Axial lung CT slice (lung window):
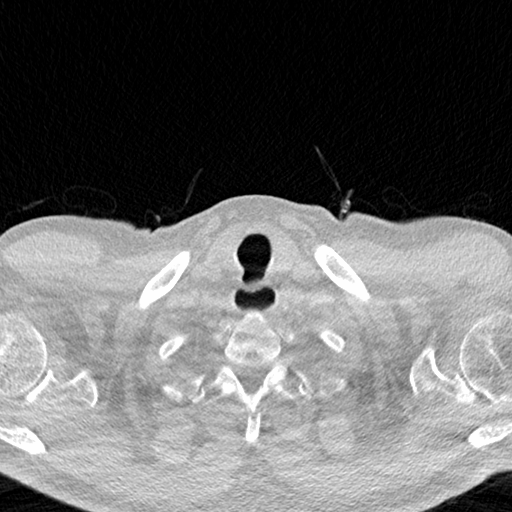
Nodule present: no